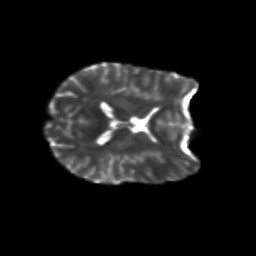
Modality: T2w
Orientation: axial
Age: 18
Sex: female
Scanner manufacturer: siemens
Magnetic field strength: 3 T
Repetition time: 3.5 s
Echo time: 0.113 s